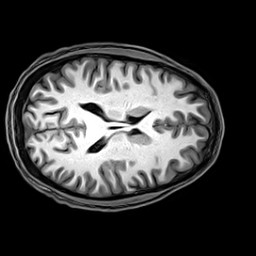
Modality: T1w
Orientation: axial
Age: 24
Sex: male